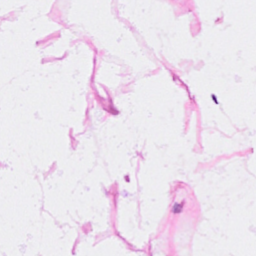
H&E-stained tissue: Breast